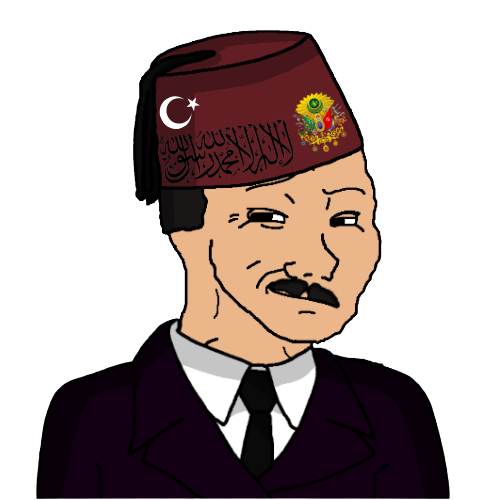
Label: 5_Smugjak